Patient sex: M
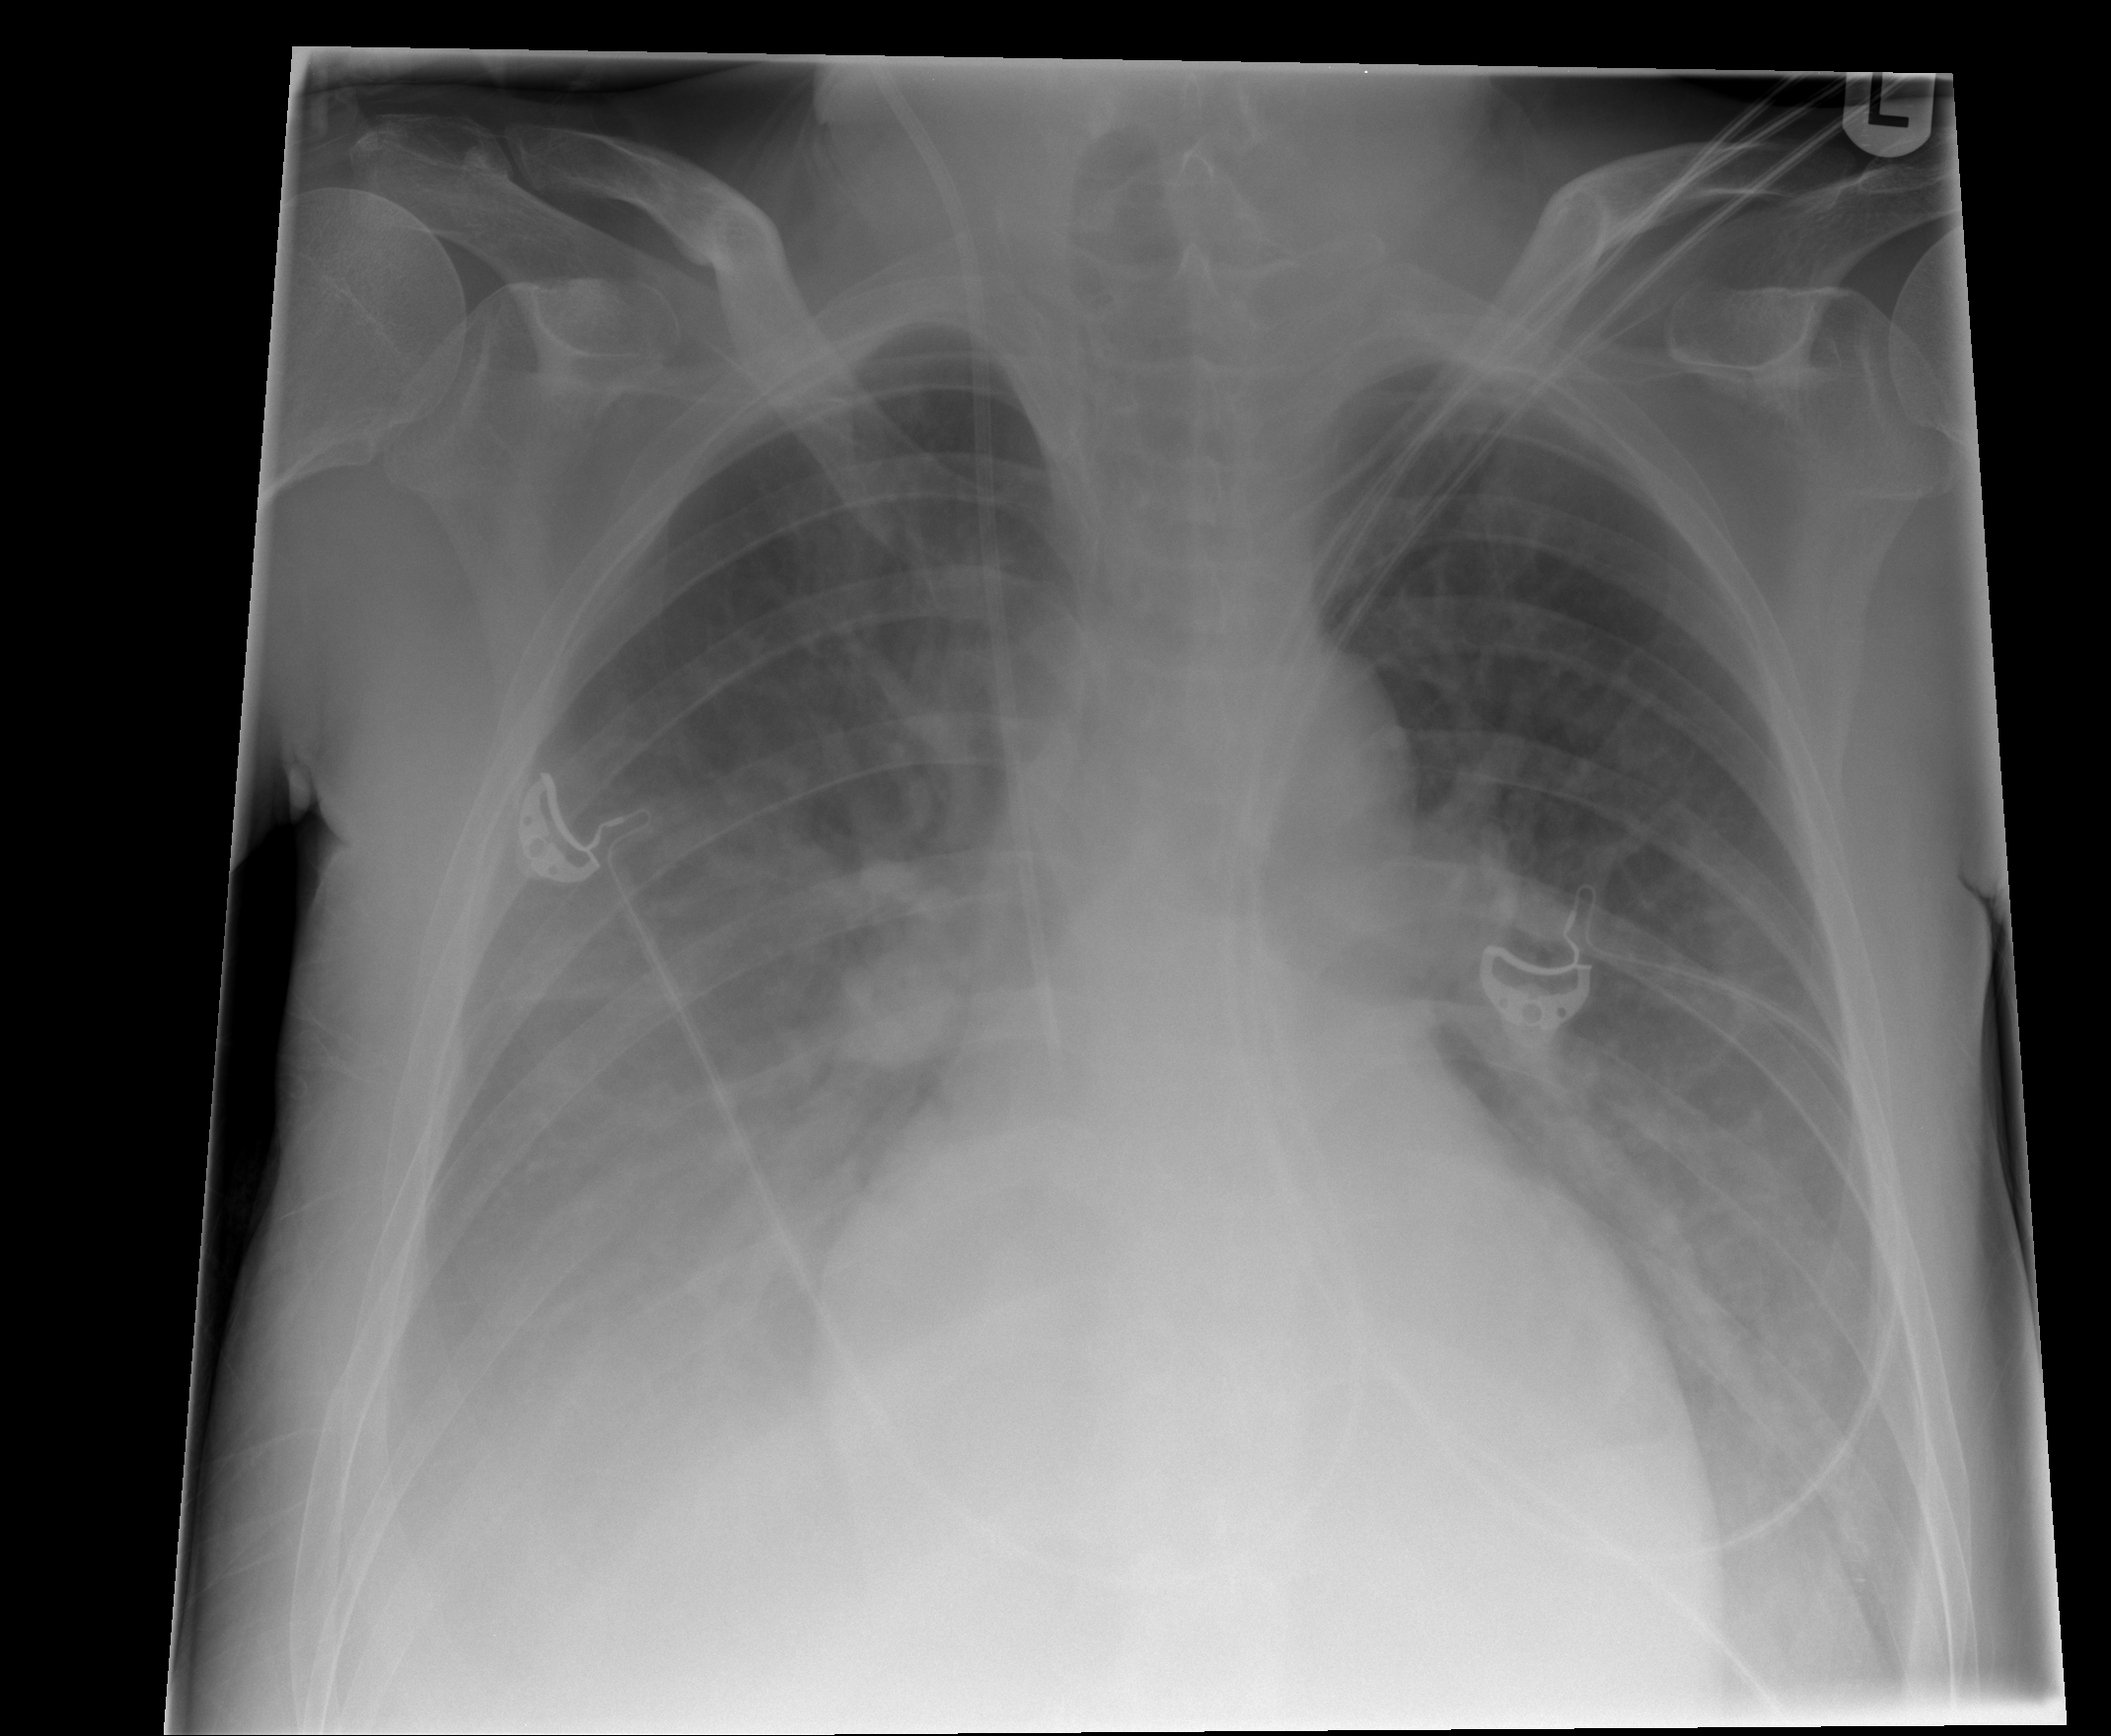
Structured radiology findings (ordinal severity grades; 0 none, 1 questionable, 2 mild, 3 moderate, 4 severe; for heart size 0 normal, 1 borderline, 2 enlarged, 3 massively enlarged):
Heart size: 0
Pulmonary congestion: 3
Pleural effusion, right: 3
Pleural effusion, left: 2
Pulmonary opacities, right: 2
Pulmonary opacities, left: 2
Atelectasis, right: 2
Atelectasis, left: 2